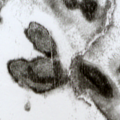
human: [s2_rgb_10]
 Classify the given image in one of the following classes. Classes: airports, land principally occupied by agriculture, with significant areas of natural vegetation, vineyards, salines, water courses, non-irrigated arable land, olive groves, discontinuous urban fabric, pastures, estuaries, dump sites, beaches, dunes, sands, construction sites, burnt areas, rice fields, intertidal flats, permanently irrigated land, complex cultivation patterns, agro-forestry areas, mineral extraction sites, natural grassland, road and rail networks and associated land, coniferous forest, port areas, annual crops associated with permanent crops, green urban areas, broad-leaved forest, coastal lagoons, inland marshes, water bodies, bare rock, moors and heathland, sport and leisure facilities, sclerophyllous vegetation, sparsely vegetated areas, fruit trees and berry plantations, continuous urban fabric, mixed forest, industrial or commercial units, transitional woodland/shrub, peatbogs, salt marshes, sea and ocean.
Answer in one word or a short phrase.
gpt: coniferous forest, peatbogs